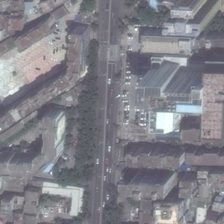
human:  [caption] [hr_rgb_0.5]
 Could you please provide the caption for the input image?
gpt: a number of tall buildings were built on both sides of the road .

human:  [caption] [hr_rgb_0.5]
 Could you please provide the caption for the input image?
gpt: a number of tall buildings were built on both sides of the road .

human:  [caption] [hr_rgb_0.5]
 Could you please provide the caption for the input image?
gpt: the economic center of a city is in the city .

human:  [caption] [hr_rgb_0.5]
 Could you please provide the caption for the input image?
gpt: the economic center of a city is in the city .

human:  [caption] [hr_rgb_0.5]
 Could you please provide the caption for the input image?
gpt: a number of tall buildings were built on both sides of the road .